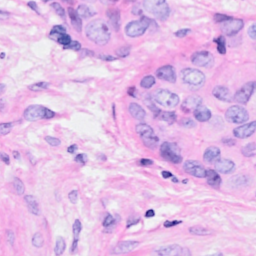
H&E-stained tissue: Breast